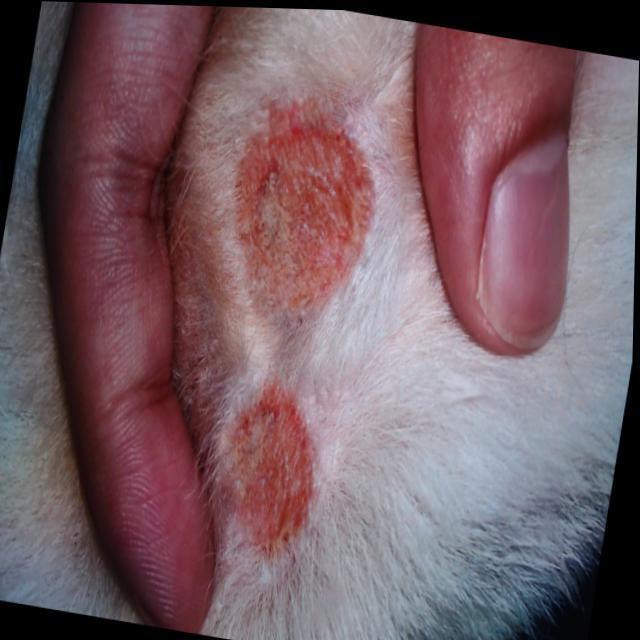
Canine ringworm (Dermatophytosis) — fungal infection caused by Microsporum or Trichophyton. Presents with circular alopecia, scaling, crusting, and broken hairs.